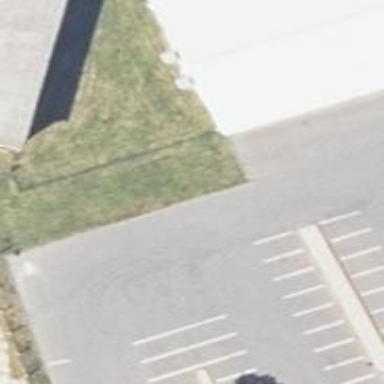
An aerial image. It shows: Asphalt parking aisle road.